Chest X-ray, AP view. Patient: 40 years old, sex F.
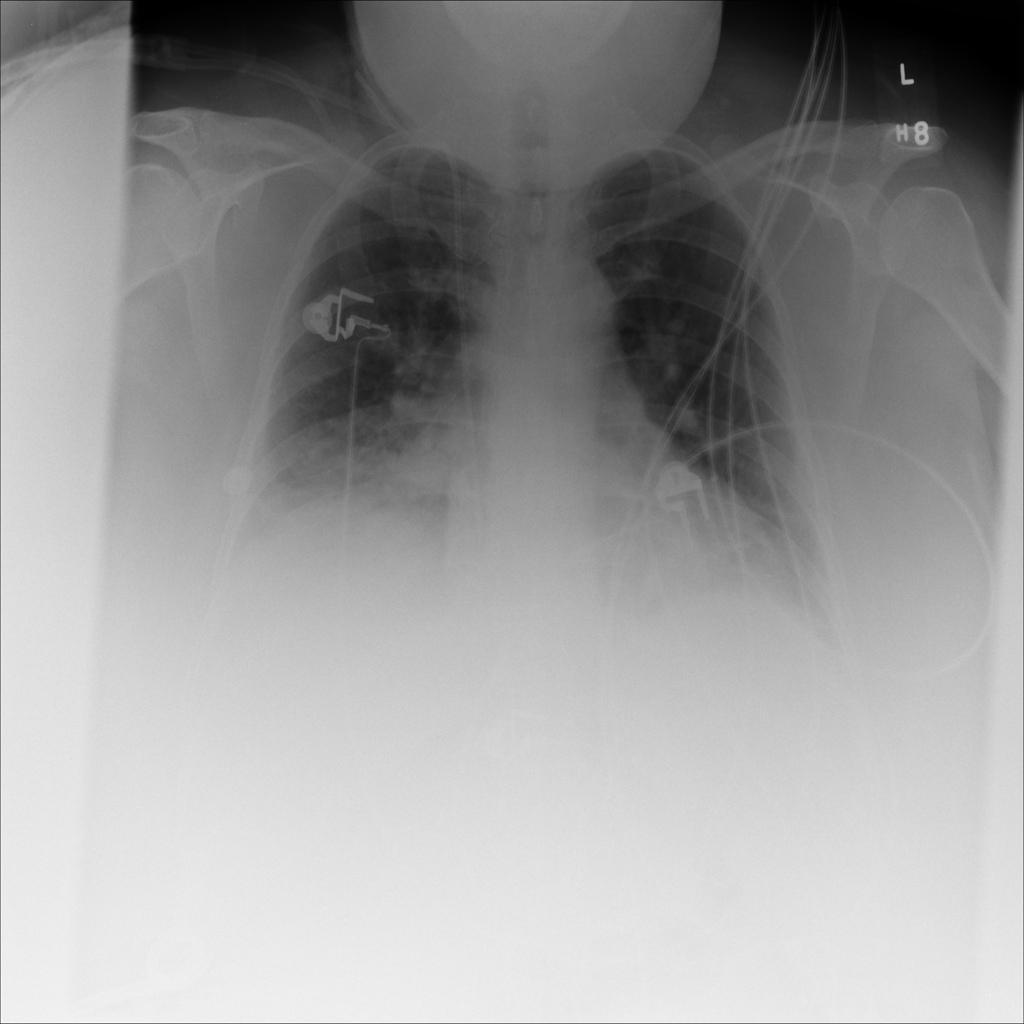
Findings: No Finding